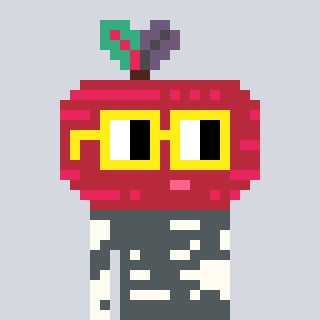
a pixel art character with square yellow glasses, a beet-shaped head and a grayscale-colored body on a cool background